Question: I am facing problems with unsupported keytype(1) for kerberos authentication after moving from Java 6 to Java 7.
After Some googling, I found this,

So that means Java 7 doesn't support des-cbc-crc. So what can I do to make it work ?
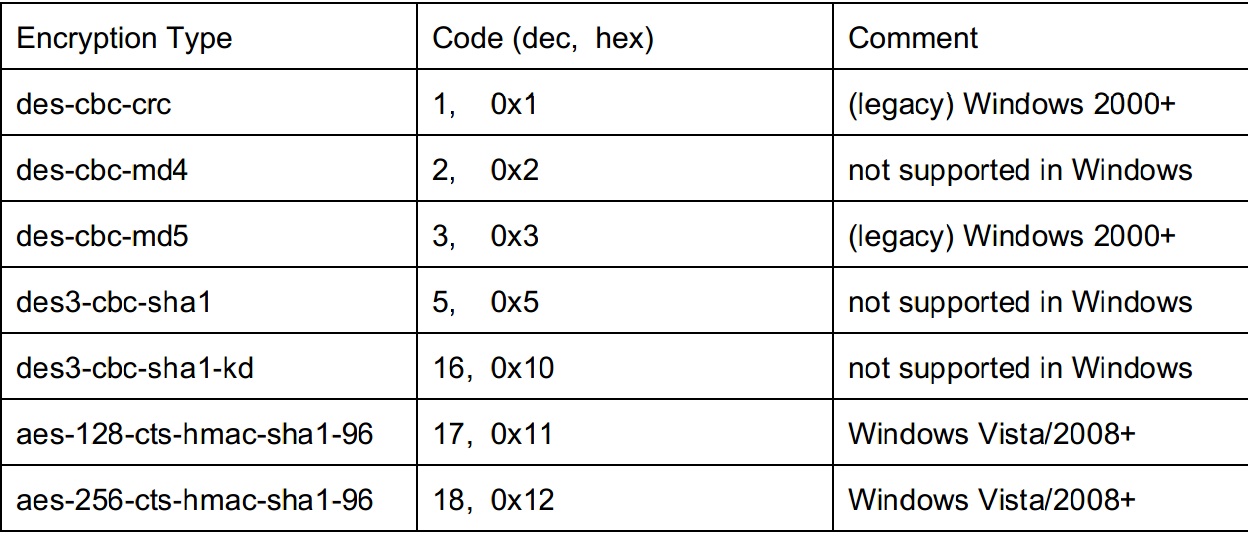
Answer: It's Windows Server, that doesn't support DES right now, not Java 7. Java supports DES.
Microsoft has deprecated DES in their Windows Server 2008. Earlier versions support DES, in 2008 (and newer), if organization wants to use DES, administrators must enable it (click checkbox "Use Kerberos DES encryption types for this account" on the Active Directory user, who should be allowed to use one of such week encryption algorithms). See red square on the screenshot:
<URL>
Source: <URL>
Sometimes administrators must also allow using DES on client machines (It's also described in the article linked above).
Java supports all those encryption algorithms.